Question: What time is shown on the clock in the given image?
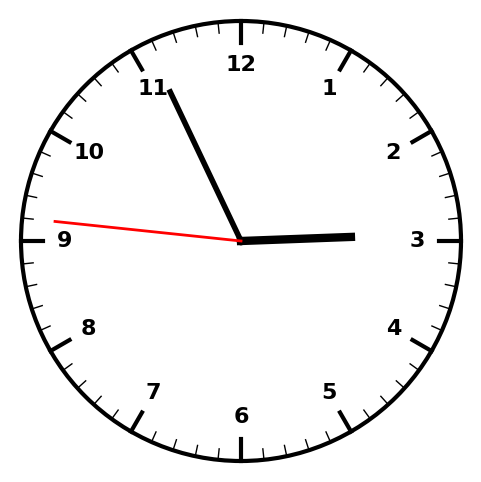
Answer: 02:55:46